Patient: sex F, age 59
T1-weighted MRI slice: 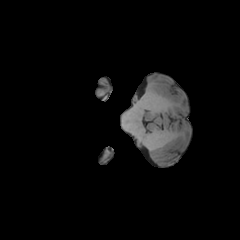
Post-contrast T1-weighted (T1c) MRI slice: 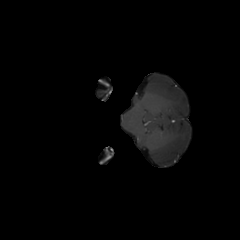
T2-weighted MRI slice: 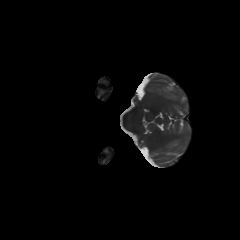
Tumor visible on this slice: no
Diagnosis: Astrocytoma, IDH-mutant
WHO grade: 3